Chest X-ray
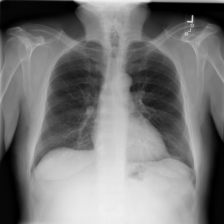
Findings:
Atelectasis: negative
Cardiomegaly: negative
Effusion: negative
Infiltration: negative
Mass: negative
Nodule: negative
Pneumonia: negative
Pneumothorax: negative
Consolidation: negative
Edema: negative
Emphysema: negative
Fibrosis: negative
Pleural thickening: negative
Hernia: negative